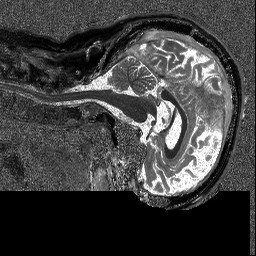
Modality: T1map
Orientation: sagittal
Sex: male